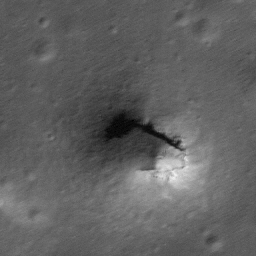
Pit: Sinus Iridum Pit
Host crater: Sinus Iridum
Host type: mare
Lunar coordinates: latitude 45.623, longitude 331.189